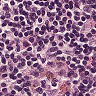
Metastatic tissue present: no